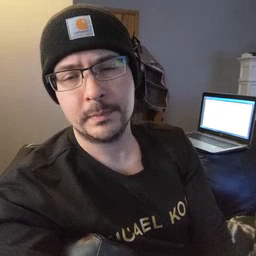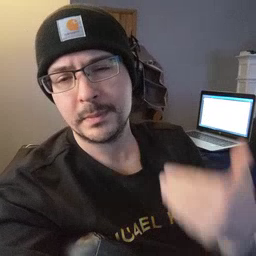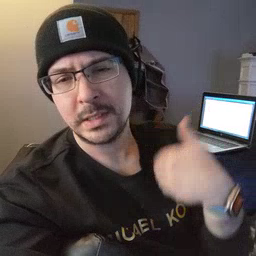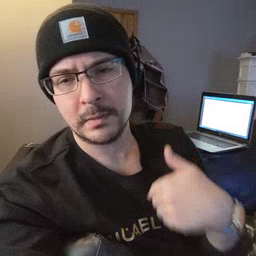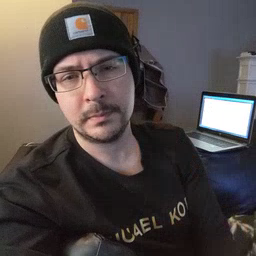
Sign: beside